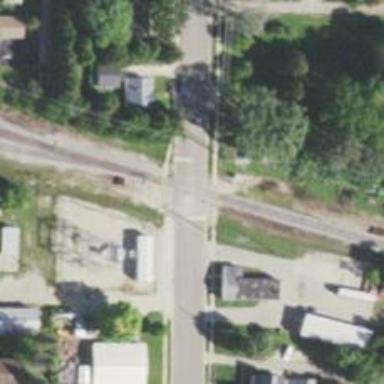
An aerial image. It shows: Railway level crossing.